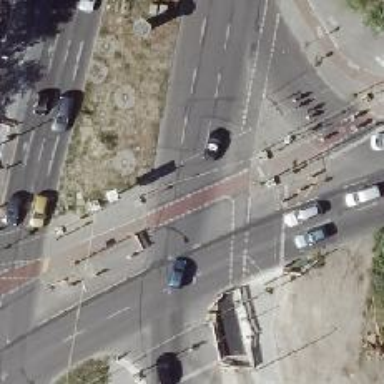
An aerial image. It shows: Asphalt path with crossing for pedestrians and cyclists.